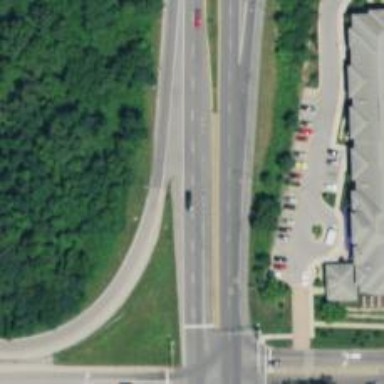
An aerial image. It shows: Primary highway.